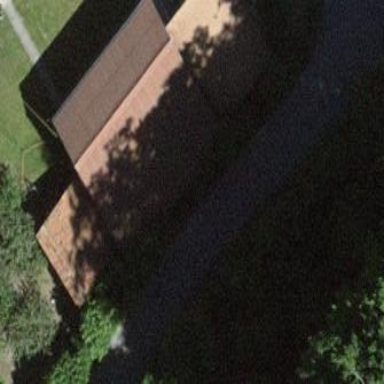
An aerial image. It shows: Rural barn.